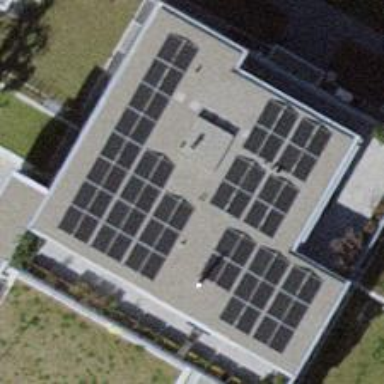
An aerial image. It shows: Solar power generator utilizing photovoltaic technology with solar photovoltaic panels.